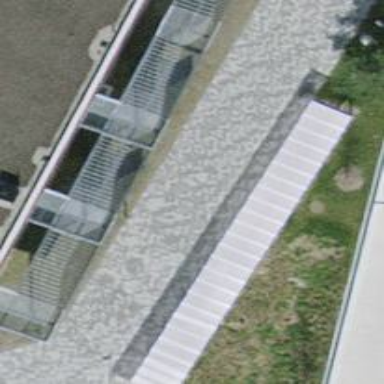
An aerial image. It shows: Bicycle parking area with floor facility.